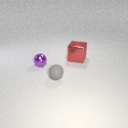
small gray rubber sphere in front of large red metal cube